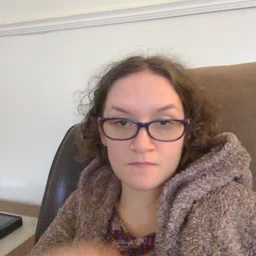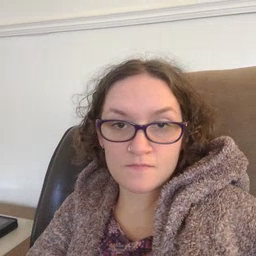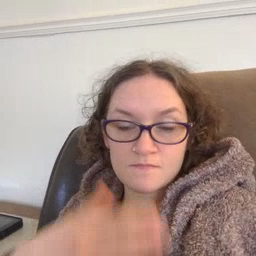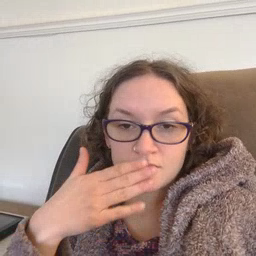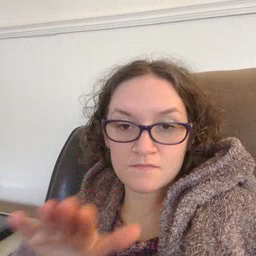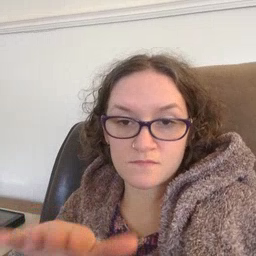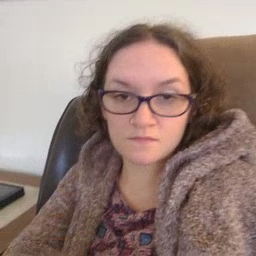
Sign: bad